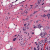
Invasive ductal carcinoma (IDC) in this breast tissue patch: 0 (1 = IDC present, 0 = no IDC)